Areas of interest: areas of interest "Jiujiang City First People's Hospital (Baerhu Campus)"
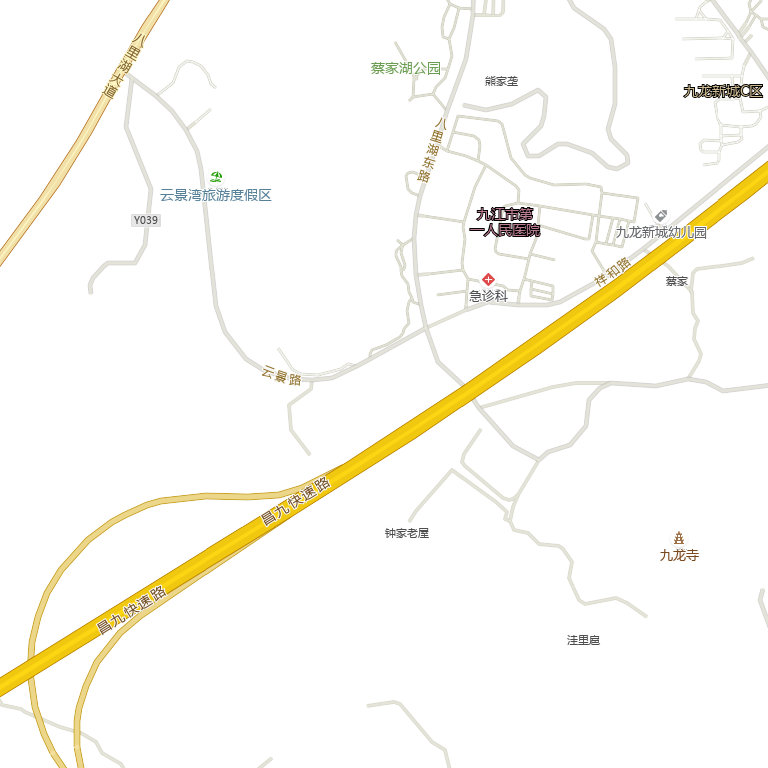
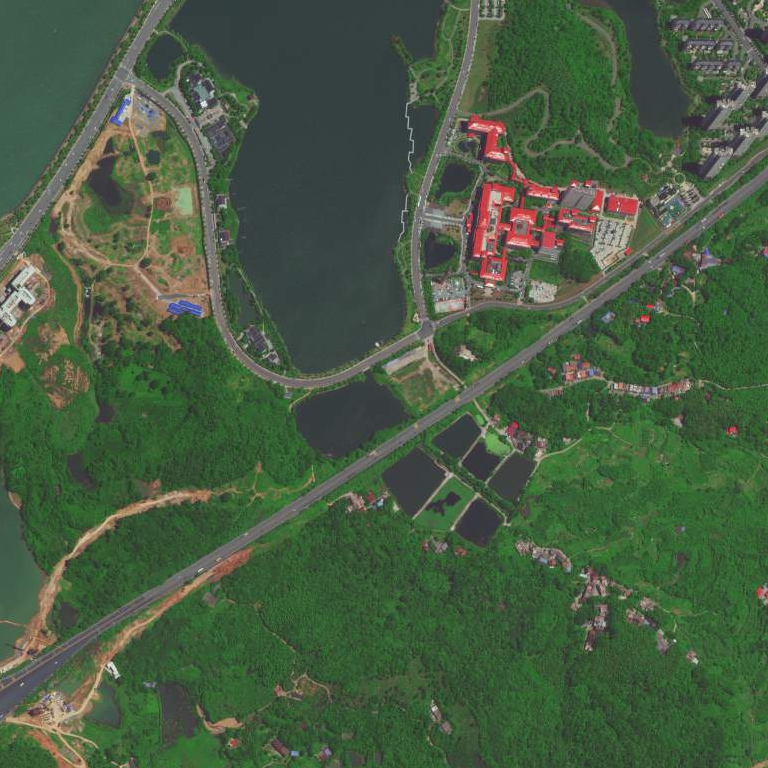